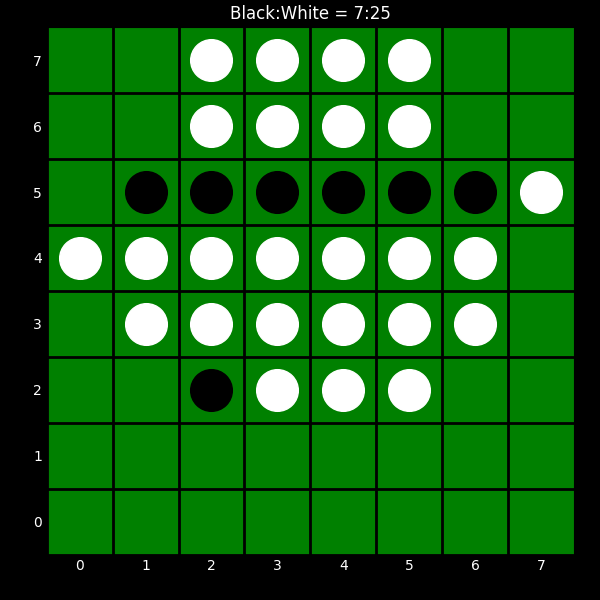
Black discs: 7
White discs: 25